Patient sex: M
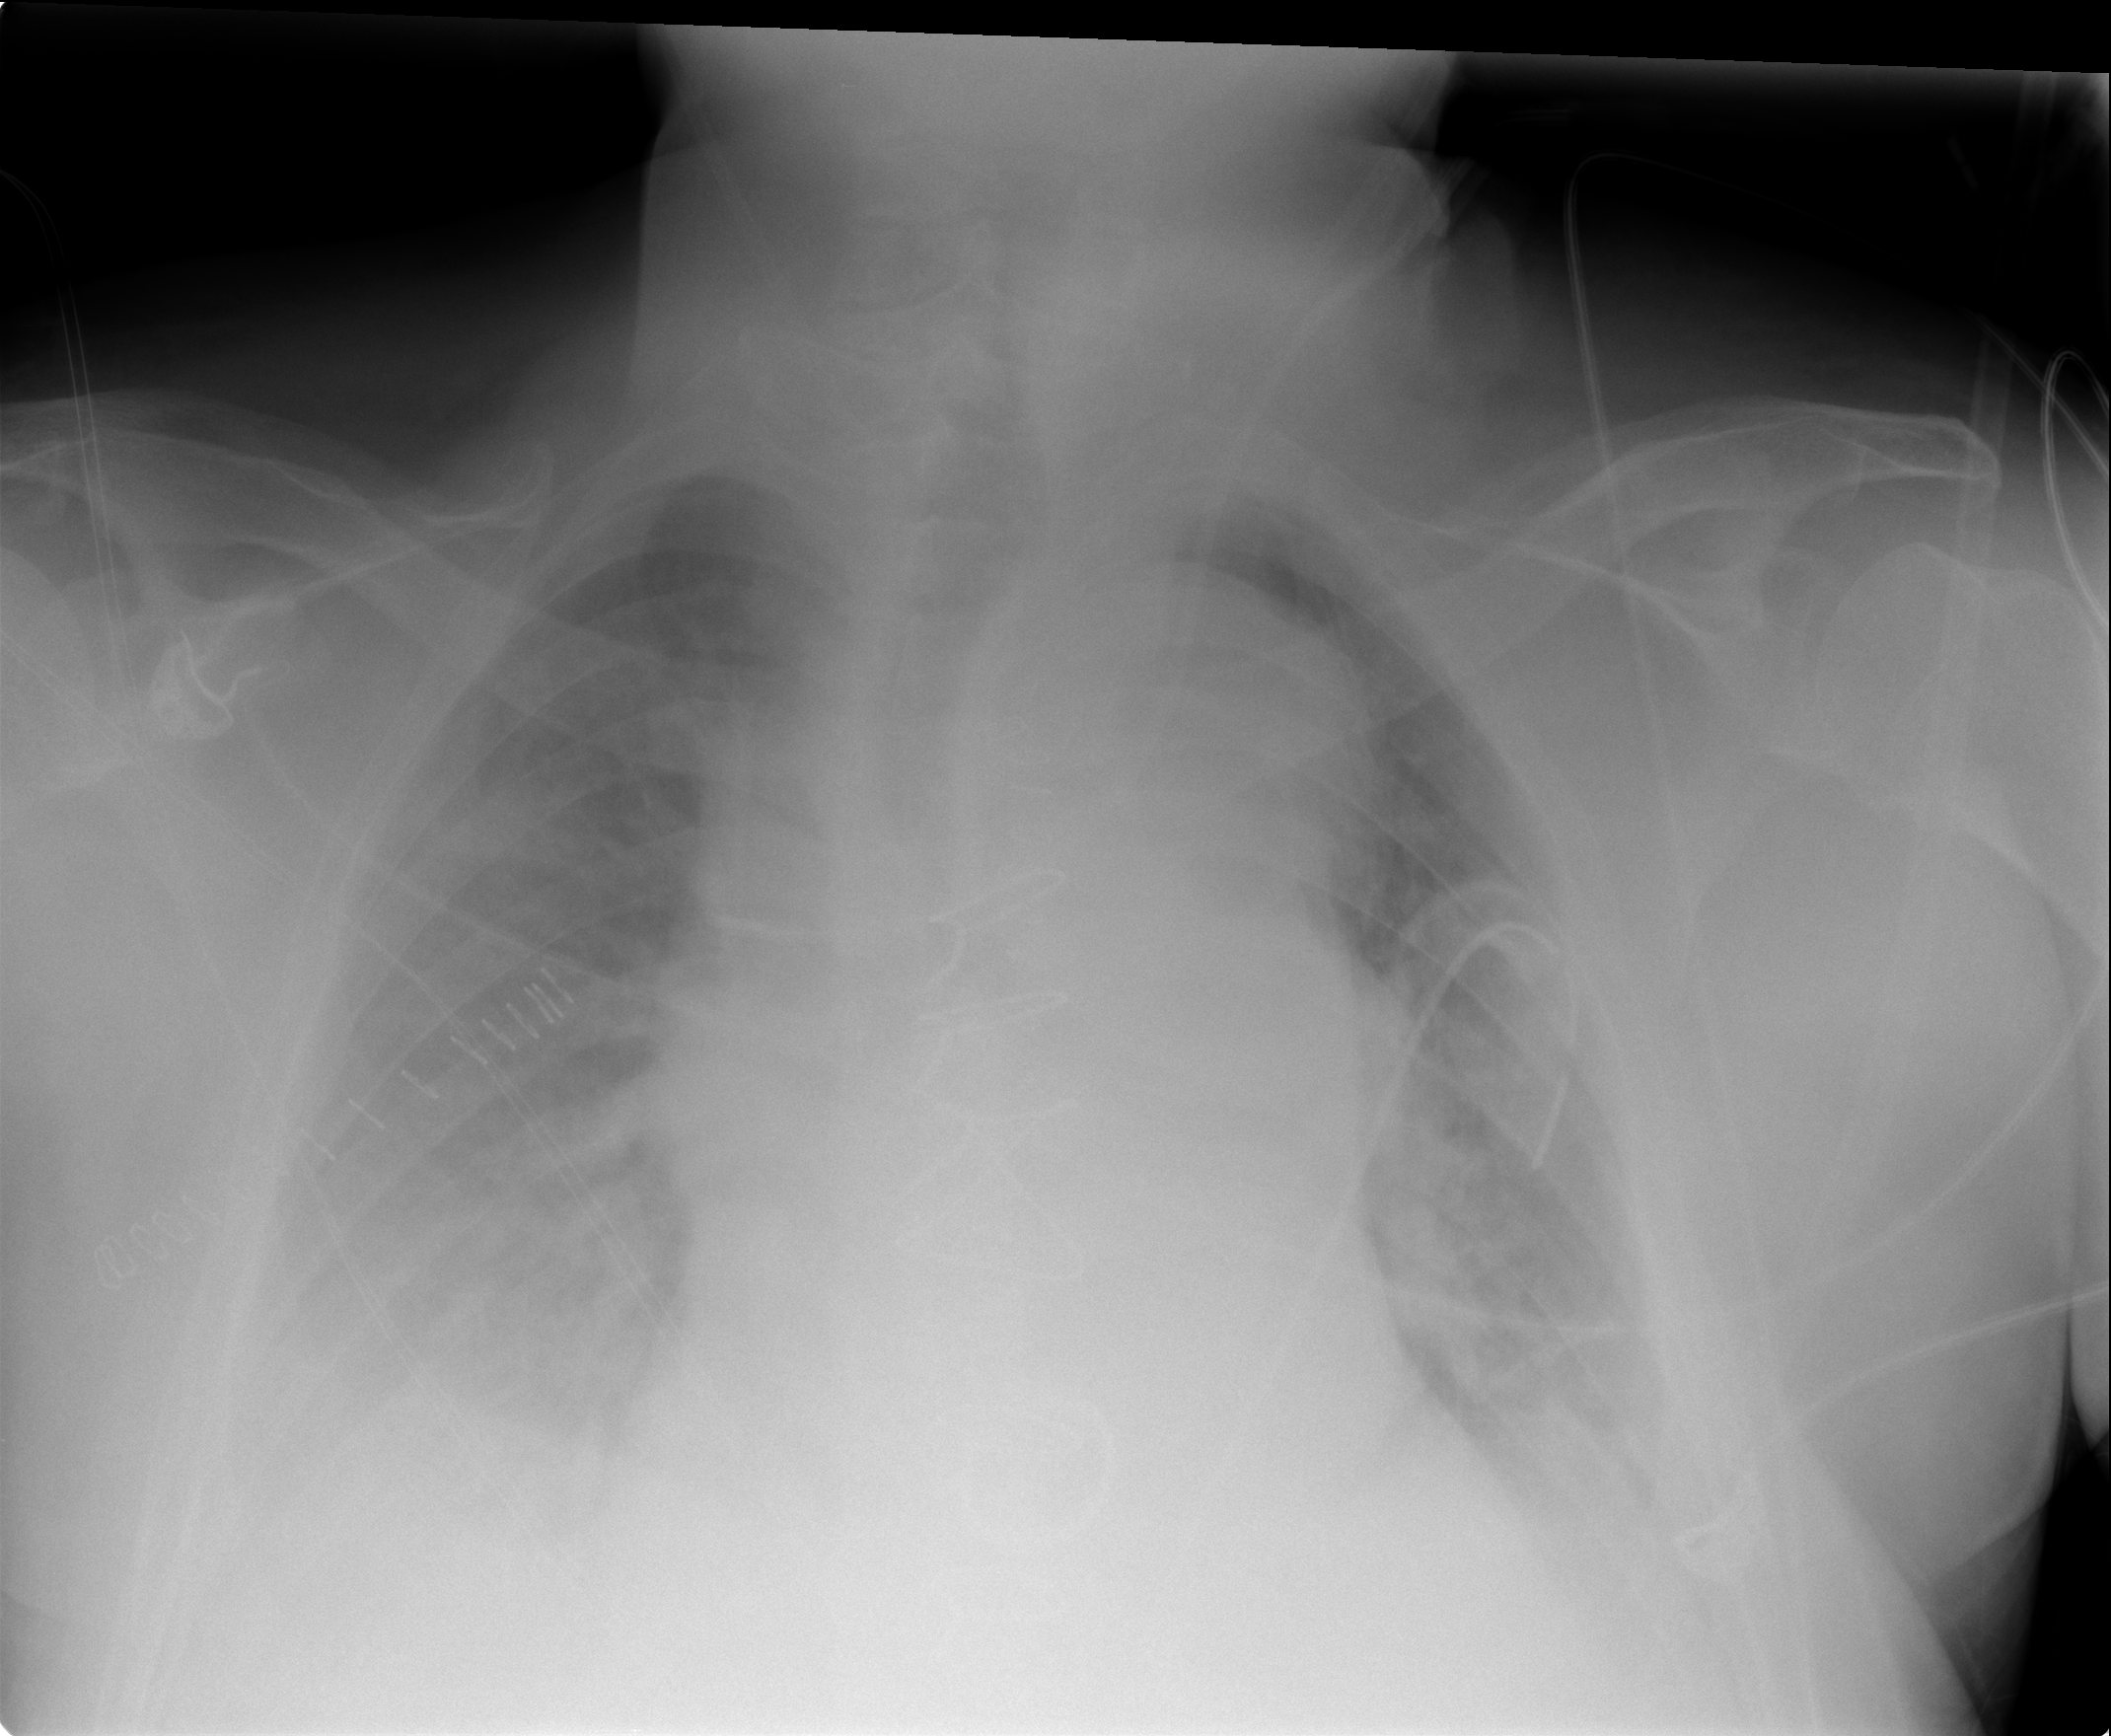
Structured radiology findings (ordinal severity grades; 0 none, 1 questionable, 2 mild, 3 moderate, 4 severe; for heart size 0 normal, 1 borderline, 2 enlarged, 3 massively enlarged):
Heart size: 2
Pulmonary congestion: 3
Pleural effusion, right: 3
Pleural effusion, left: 2
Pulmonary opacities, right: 0
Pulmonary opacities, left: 0
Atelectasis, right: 3
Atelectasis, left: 2